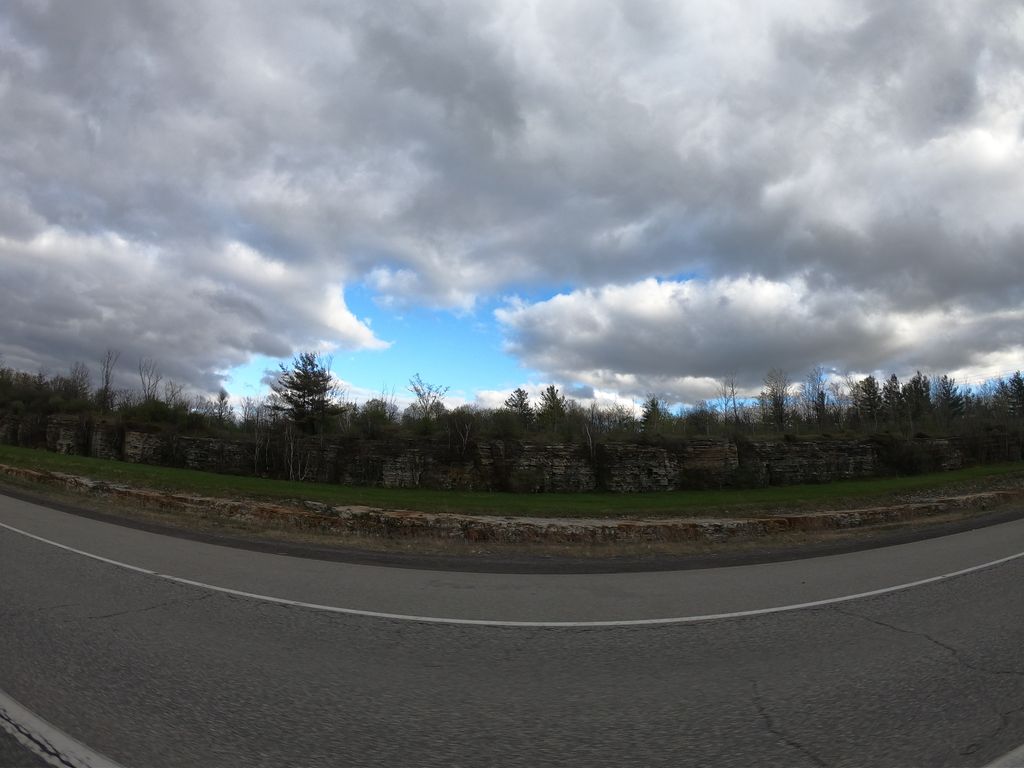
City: ottawa-gatineau